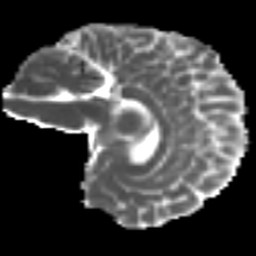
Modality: MD
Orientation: sagittal
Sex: female
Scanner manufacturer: ge
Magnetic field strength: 3 T
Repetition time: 7 s
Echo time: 0.0802 s